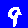
Digit: 9